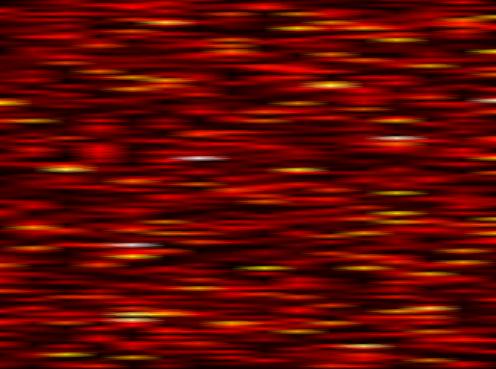
Label: WOLA